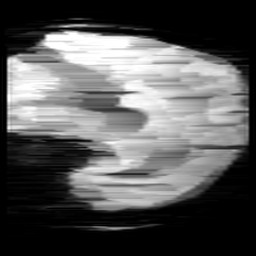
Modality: minIP
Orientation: sagittal
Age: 11
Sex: male
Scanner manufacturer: siemens
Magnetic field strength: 3 T
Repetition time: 0.027 s
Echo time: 0.02 s